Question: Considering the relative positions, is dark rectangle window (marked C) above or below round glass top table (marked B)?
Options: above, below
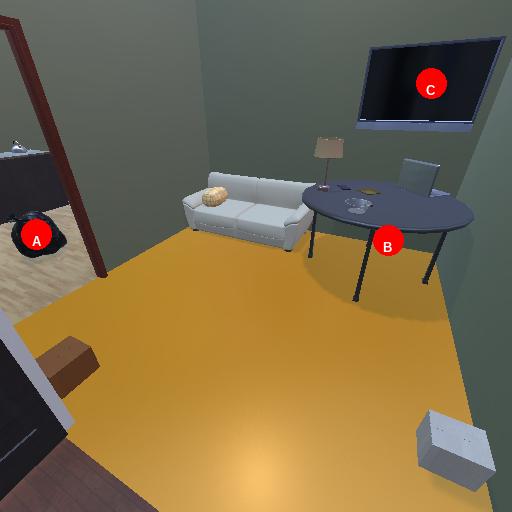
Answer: above